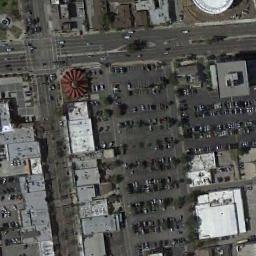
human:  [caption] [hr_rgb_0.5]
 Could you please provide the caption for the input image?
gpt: There are many moving and waiting vehicles on the road at the intersection, There are many buildings and some trees around the intersection, And many cars are parked in the open space beside the intersection .

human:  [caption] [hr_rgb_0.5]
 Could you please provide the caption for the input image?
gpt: There are cars at the intersection in all directions .

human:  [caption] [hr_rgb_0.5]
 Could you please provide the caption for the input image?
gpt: An intersection with normal traffic is between a parking lot and some neatly arranged houses .

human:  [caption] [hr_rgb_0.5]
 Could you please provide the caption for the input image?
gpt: There are many buildings of different shapes and sizes beside the intersection .

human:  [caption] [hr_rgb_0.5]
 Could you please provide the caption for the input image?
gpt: There are many cars parked at a parking lot beside the intersection .